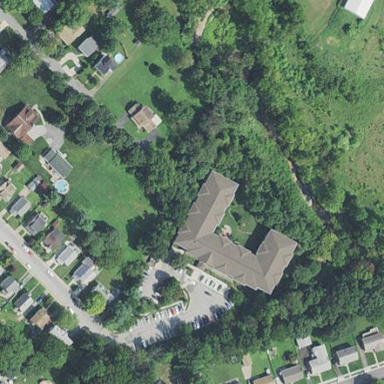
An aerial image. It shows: Residential building.